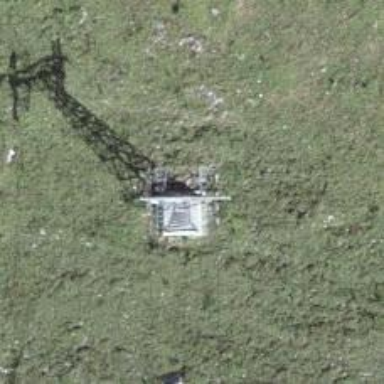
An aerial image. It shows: Pylon used for aerialway.